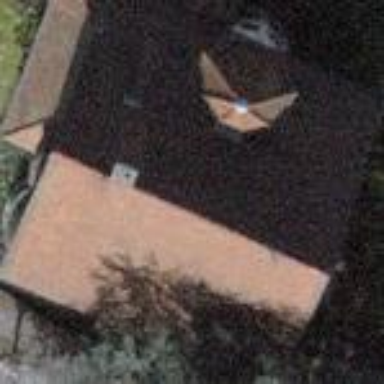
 typically used for residential purposes."